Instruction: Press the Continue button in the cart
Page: cart
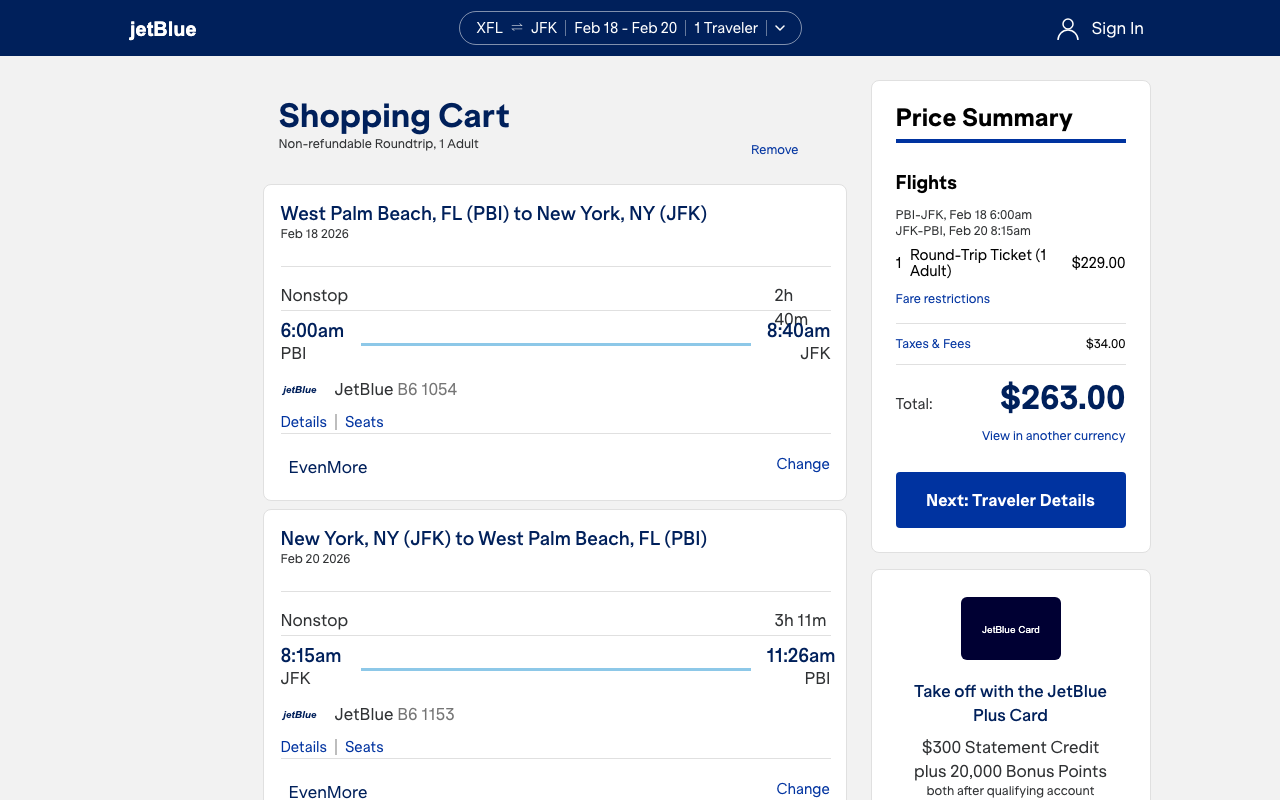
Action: click